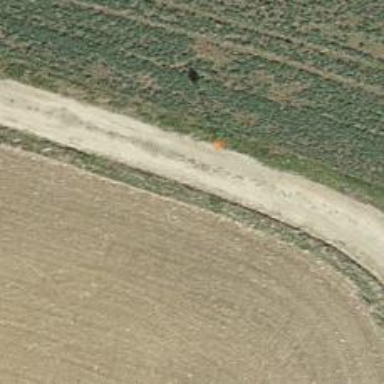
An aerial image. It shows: Aerial marker.